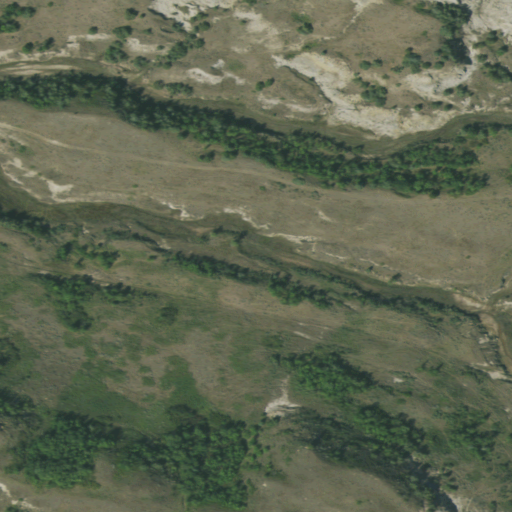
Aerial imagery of valley in North Dakota named Oak Gulch containing shrub, deciduous forest, mixed forest, and grassland